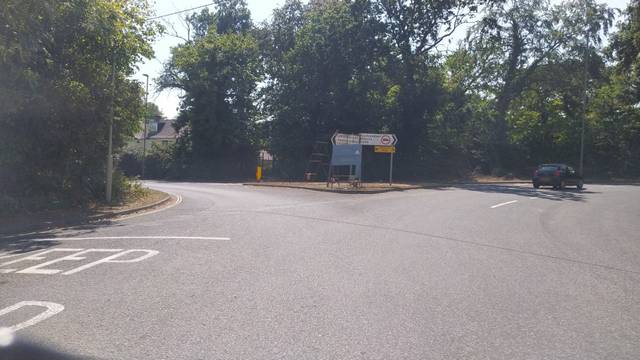
Region: United Kingdom
Coordinates: 50.914, -1.327